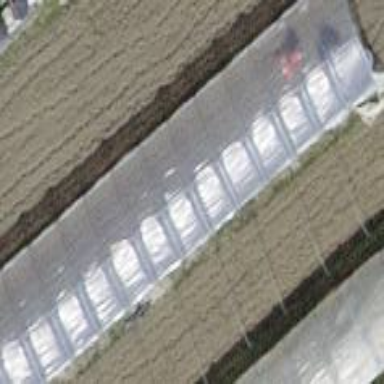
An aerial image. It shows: Polytunnel greenhouse.